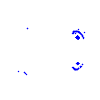
Particle: kaon